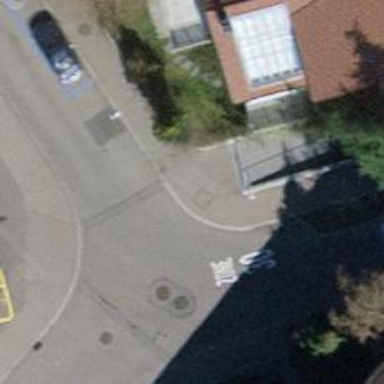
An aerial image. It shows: Footway passing through tunnel.